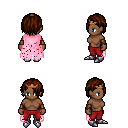
a pixel art fantasy rpg character, female body template, human, dark skin, pink tattered cape, red pants, brown bangs hairstyle, bronze tiara, cloth bracers, metal boots, four views (front, back, left, right), 2x2 character sprite sheet, small pixel art, hard edges, no anti-aliasing